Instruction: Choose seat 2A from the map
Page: seats
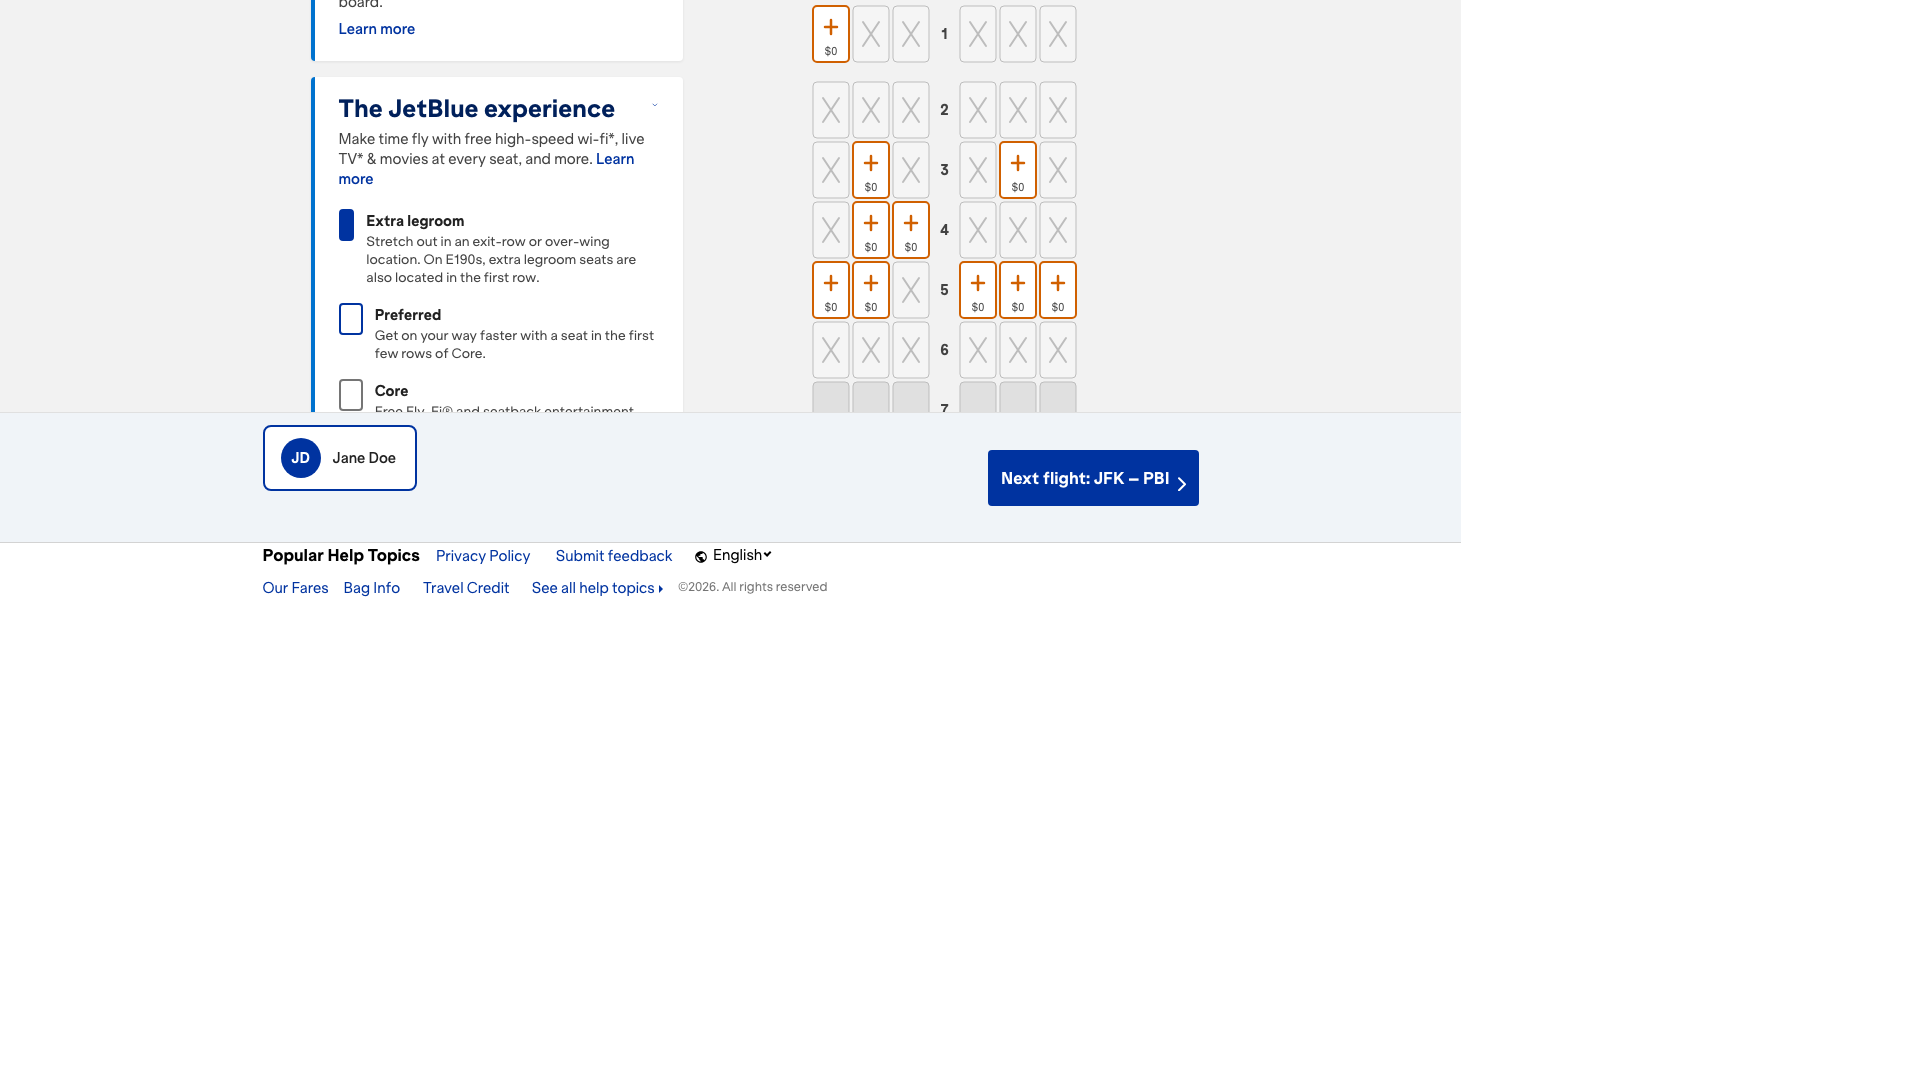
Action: click